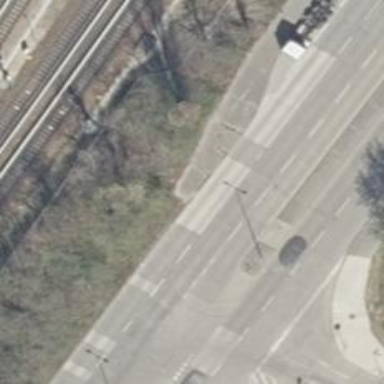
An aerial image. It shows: Unmarked crossing with pedestrian island.